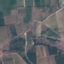
Land use / land cover: PermanentCrop